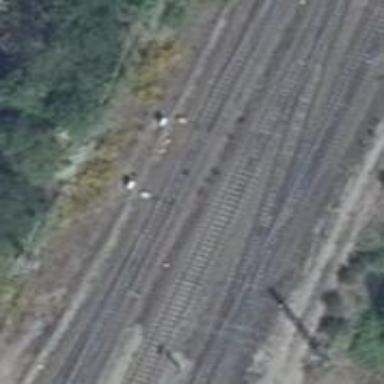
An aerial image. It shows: Railway switch.